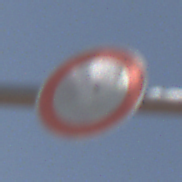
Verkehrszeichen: VerbotFahrzeugeAllerArt
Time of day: Midday
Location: Outdoor (Nature)
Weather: PartlyCloudy
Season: NotSpecified
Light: Natural